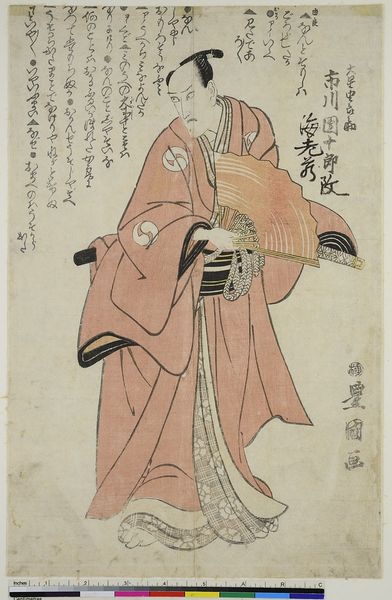
Künstler: Utagawa Toyokuni I
Standort: Hamburg
Institution: Museum für Kunst und Gewerbe Hamburg
Schlagwörter: mann, schwarz, rot, fächer, böse, mensch, mantel, person, rosa, holzschnitt, japan, schrift, inschrift, schlitzaugen, schriftzeichen, fecher, asien, druckgraphik, druckgrafik, asiatisch, china, zeit, schauspieler, farbholzschnitt, schauspielerin, kimono, kabuki, korea, edo, reproduktionen, druckerzeugnisse